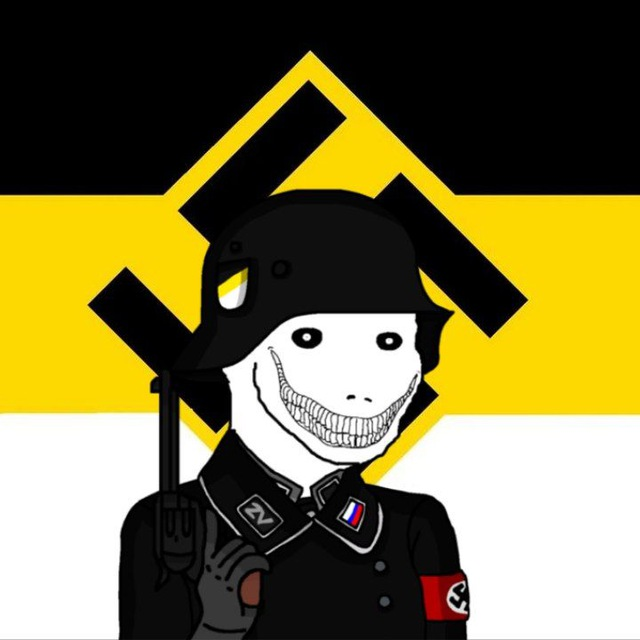
Label: 5_Oomer